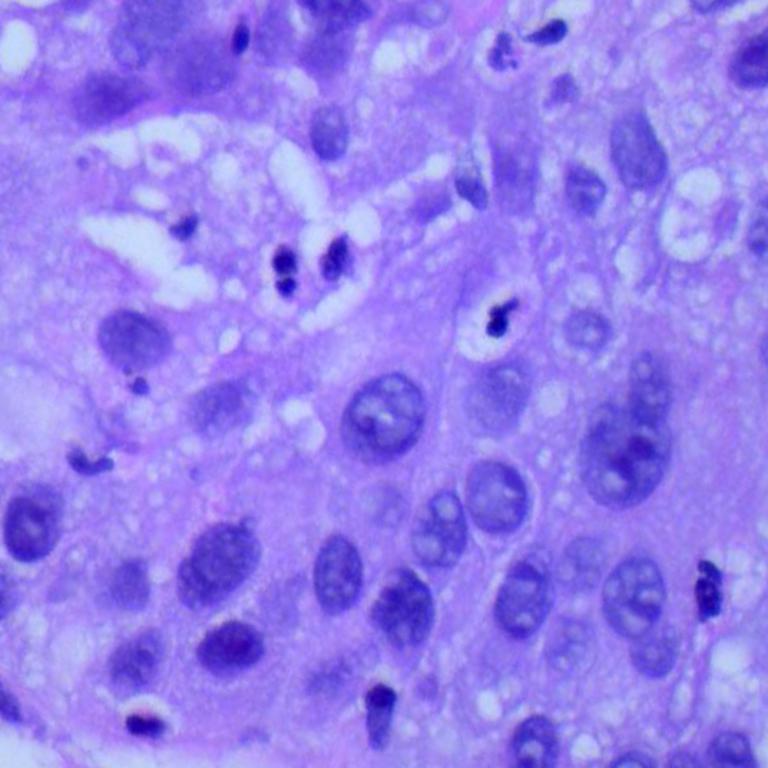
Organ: lung
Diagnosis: squamous carcinomas